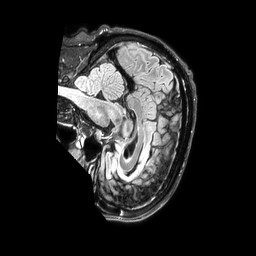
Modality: FLAIR
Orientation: sagittal
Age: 60
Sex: male
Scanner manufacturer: philips
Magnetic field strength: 3 T
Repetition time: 4.8 s
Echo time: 0.34 s